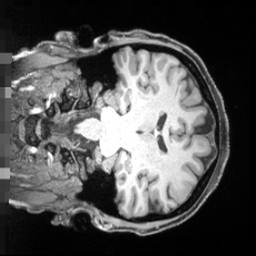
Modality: T1w
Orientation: coronal
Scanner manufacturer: siemens
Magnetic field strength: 3 T
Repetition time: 2.55 s